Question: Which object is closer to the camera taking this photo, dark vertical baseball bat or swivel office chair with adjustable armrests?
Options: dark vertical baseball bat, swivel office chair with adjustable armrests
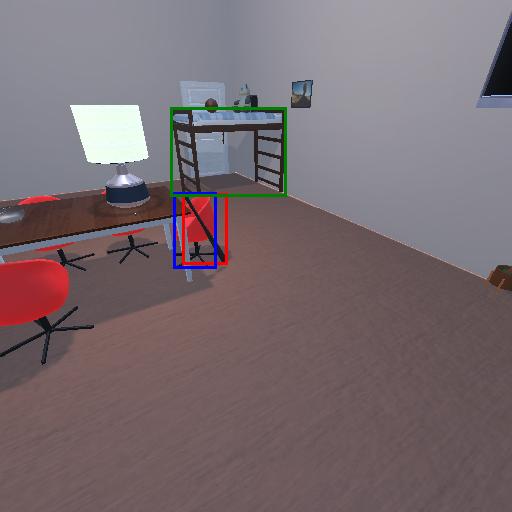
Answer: dark vertical baseball bat